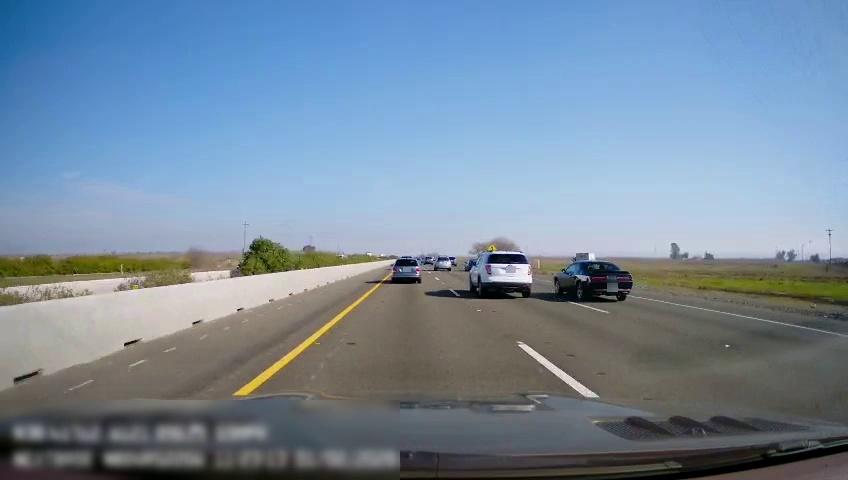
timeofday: Day
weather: Sunny
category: Drivable Space
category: Vehicles | Car
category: Vehicles | SUV
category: Vehicles | Car
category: Vehicles | Car
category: Vehicles | SUV
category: Vehicles | SUV
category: Lanes | Current Lane
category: Lanes | Current Lane
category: Lanes | Alternate Lane
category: Lanes | Alternate Lane